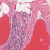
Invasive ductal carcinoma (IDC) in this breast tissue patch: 0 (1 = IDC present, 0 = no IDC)